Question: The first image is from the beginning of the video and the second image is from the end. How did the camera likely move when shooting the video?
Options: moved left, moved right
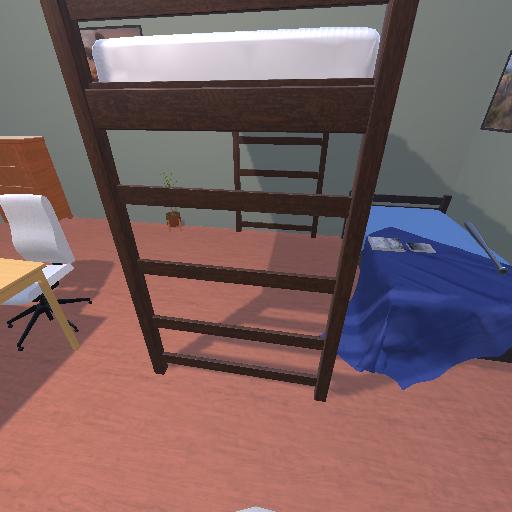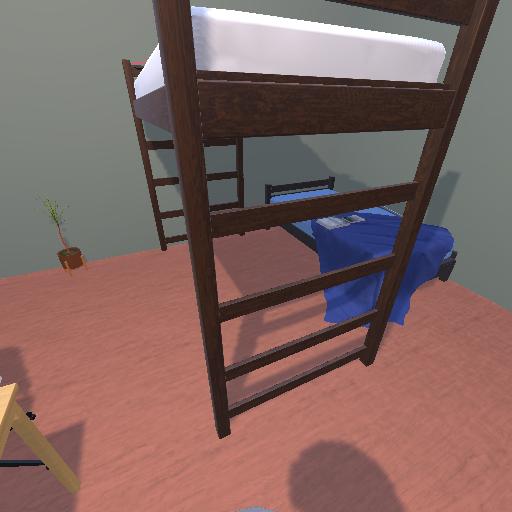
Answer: moved left